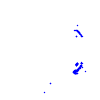
Particle: pion